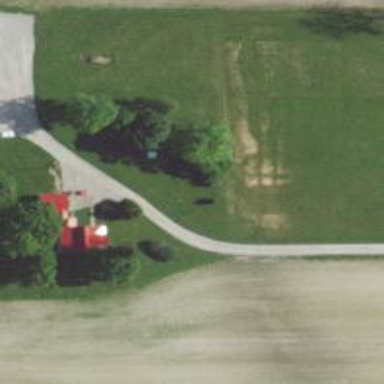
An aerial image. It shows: Driveway leading to service road.